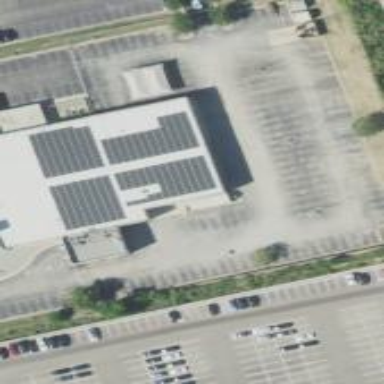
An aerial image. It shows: Retail building housing car shop.